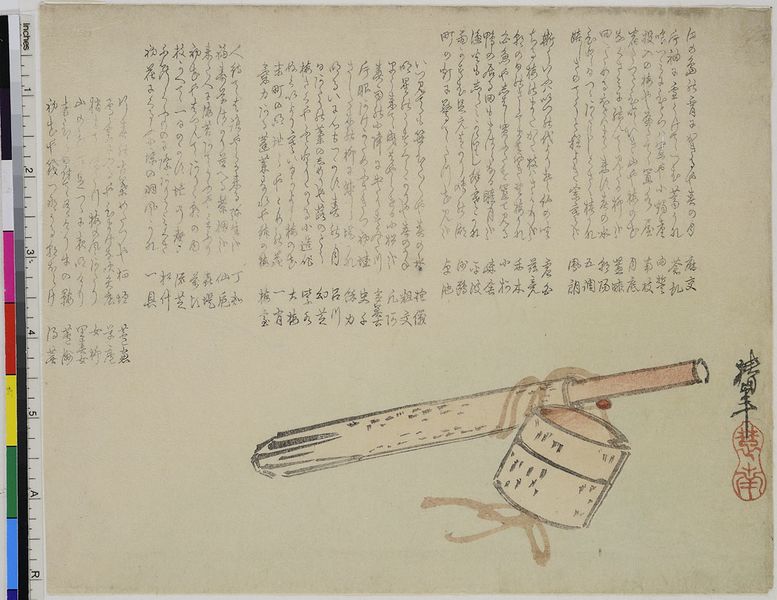
Künstler: &#x14C;nishi Chinnen
Standort: Hamburg
Institution: Museum für Kunst und Gewerbe Hamburg
Schlagwörter: braun, schwarz, rot, alt, stock, holzschnitt, schrift, papier, schriftzeichen, fotografie, buch, asien, druckgraphik, druckgrafik, text, asiatisch, beutel, kunst, chinesisch, china, schriftrolle, zeit, eimer, farbholzschnitt, handschrift, messung, erzählung, edo, reproduktionen, druckerzeugnisse, inches, inch